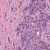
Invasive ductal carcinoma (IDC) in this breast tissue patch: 1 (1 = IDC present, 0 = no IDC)